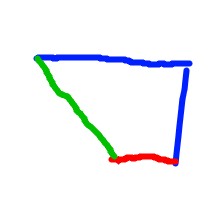
Shape: trapezoid